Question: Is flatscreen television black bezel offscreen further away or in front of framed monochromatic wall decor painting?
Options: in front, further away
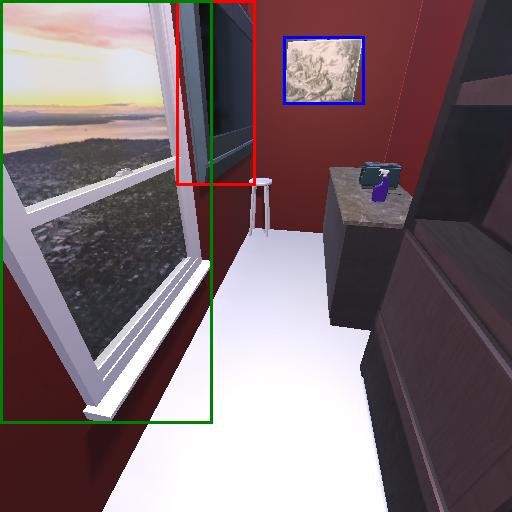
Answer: in front